Interaction volume radius: 10 \u00c5
Interaction volume height: 20 \u00c5
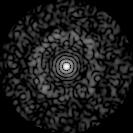
Disorder parameter: 0.8273